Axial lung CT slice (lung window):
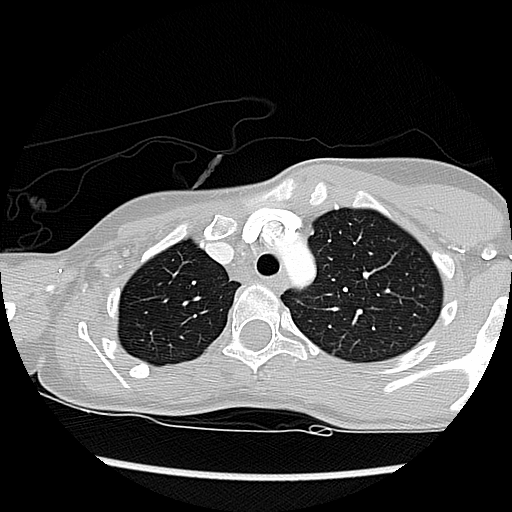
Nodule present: no